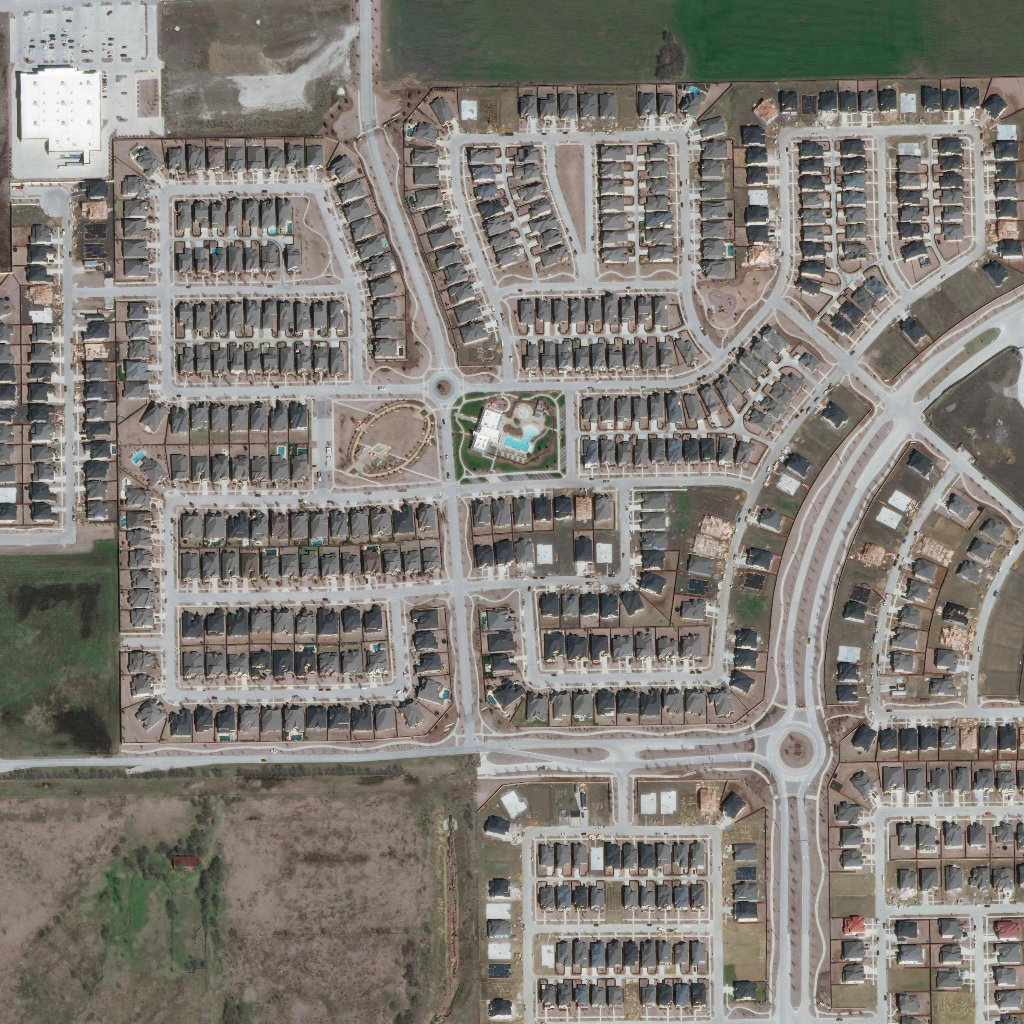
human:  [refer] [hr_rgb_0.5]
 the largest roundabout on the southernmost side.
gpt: <box>[[74, 69, 81, 76, 0]]</box>